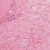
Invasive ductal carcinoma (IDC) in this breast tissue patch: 0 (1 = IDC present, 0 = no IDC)